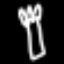
Label: fork